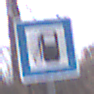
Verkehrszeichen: Tankstelle
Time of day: Midday
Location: Outdoor (Nature)
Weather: Overcast
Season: Autumn
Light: Natural